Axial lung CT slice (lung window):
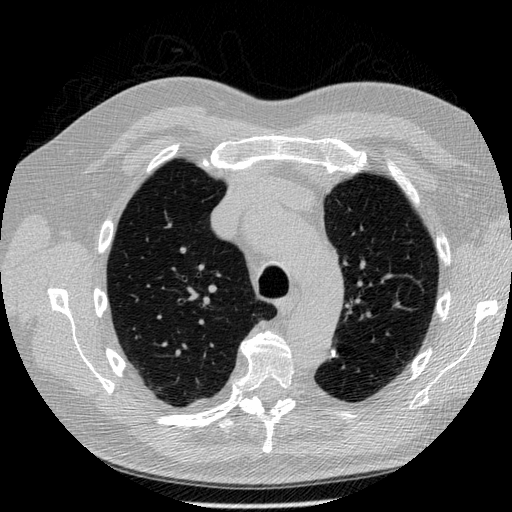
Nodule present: no